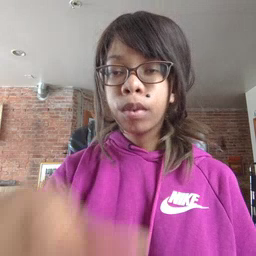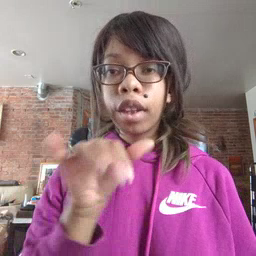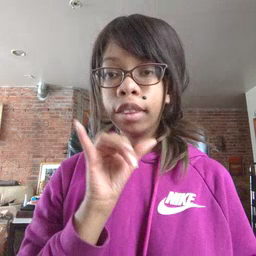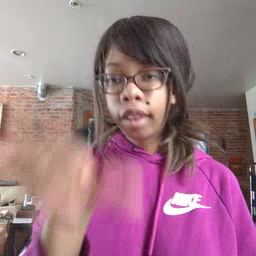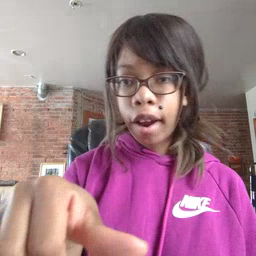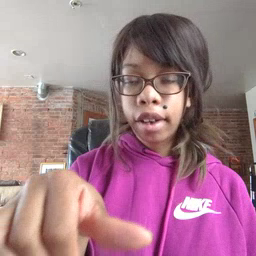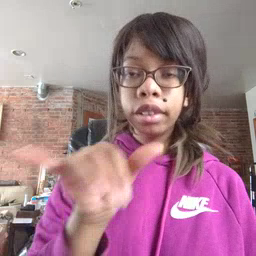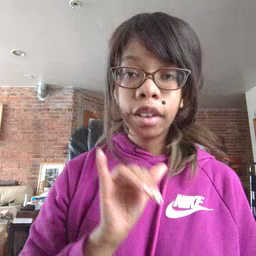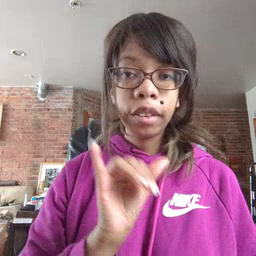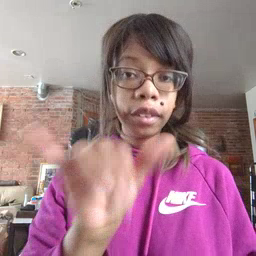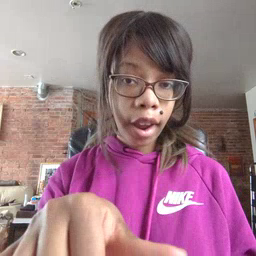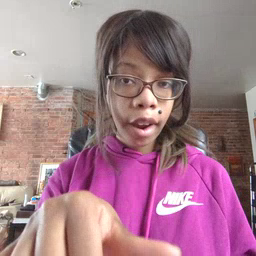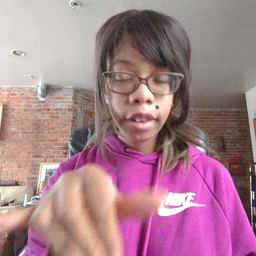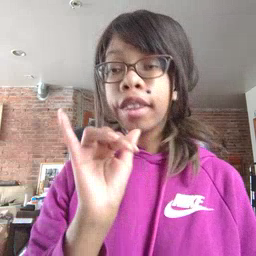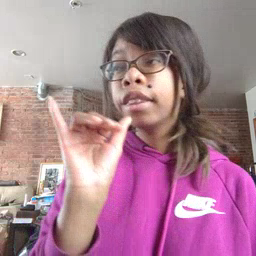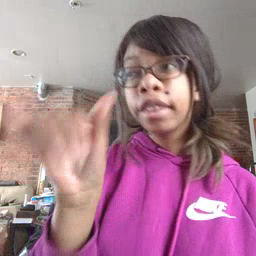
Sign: that